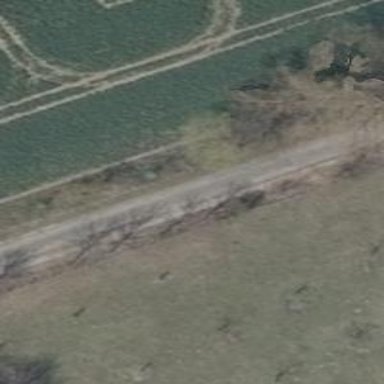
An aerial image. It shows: Unclassified road with paved surface.